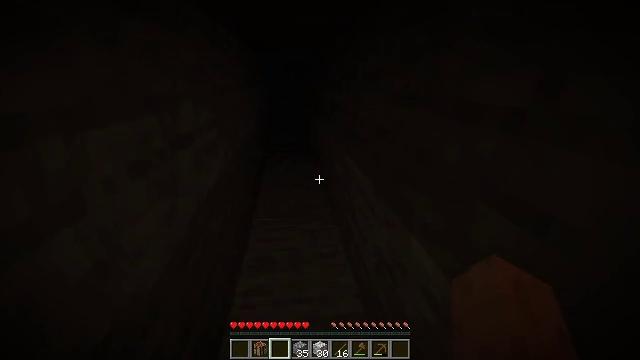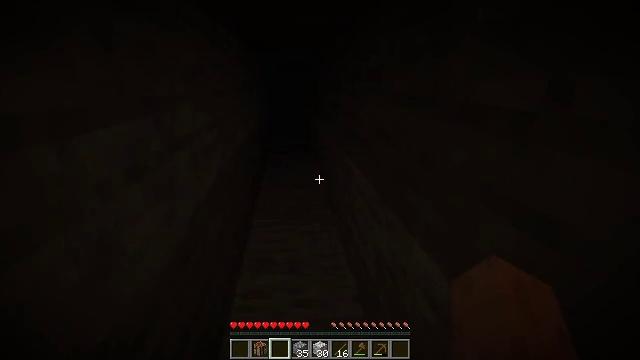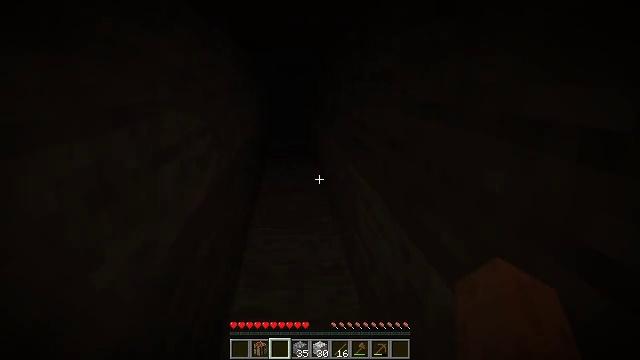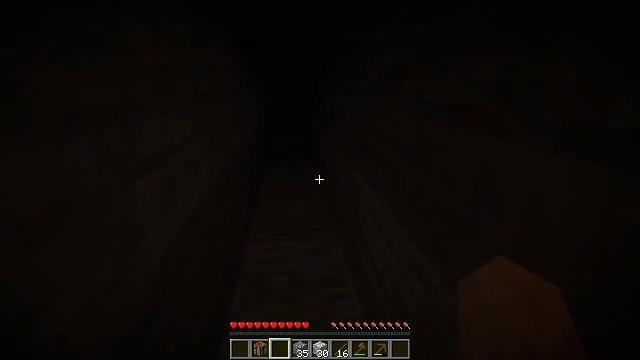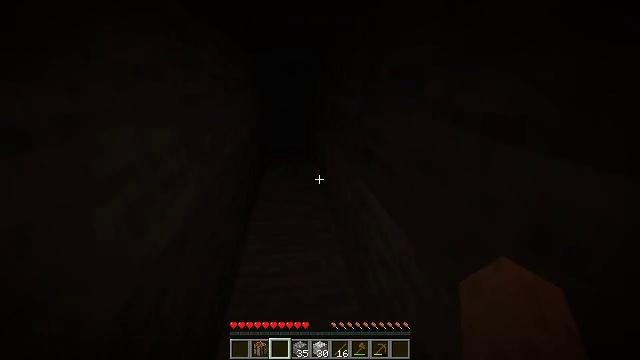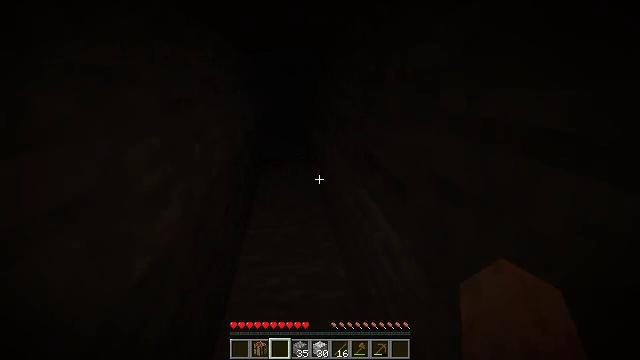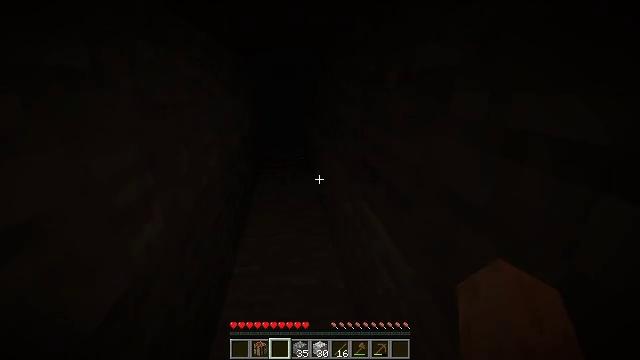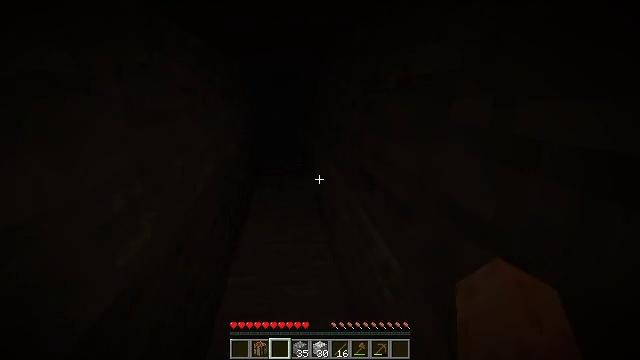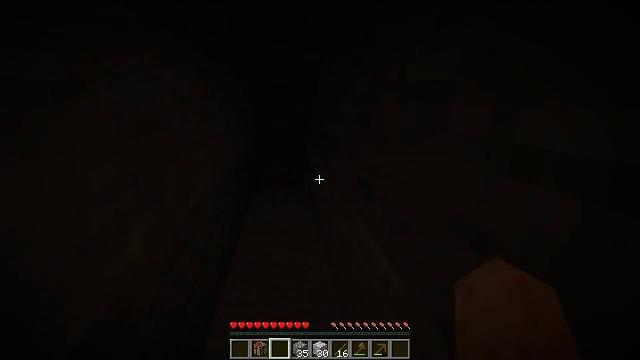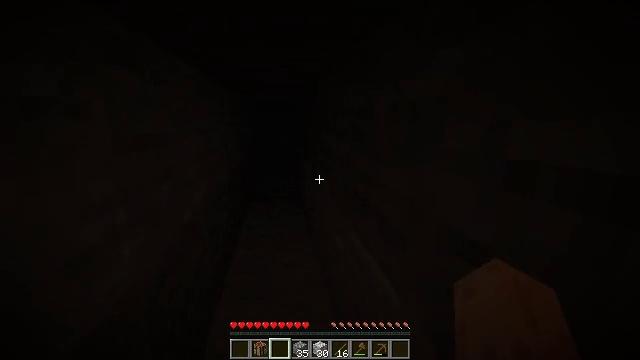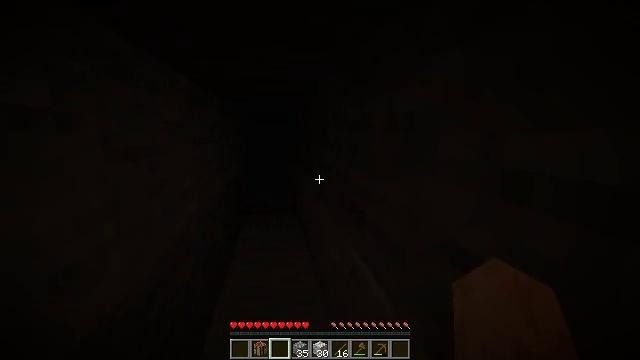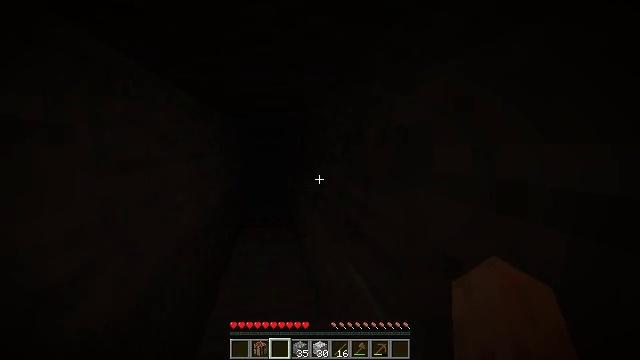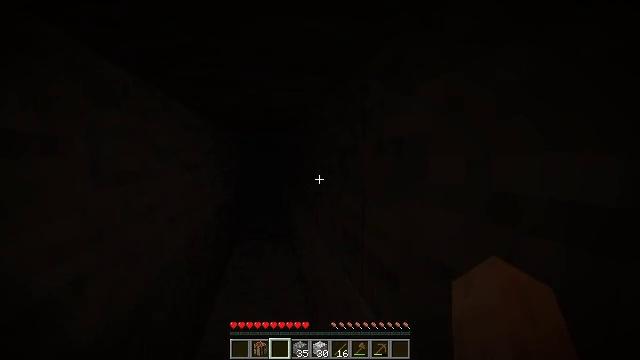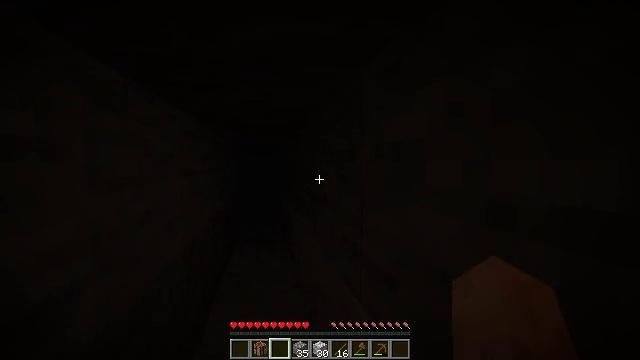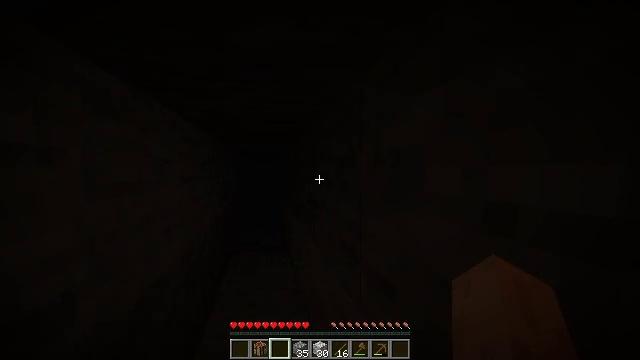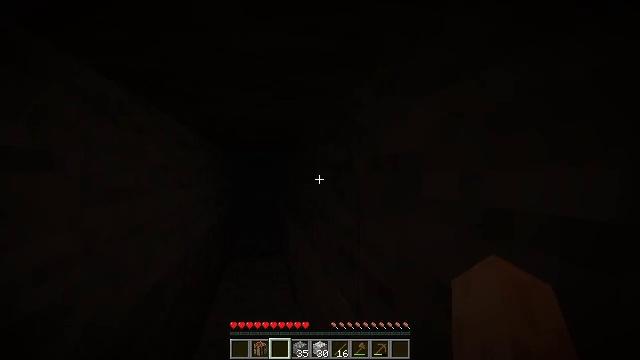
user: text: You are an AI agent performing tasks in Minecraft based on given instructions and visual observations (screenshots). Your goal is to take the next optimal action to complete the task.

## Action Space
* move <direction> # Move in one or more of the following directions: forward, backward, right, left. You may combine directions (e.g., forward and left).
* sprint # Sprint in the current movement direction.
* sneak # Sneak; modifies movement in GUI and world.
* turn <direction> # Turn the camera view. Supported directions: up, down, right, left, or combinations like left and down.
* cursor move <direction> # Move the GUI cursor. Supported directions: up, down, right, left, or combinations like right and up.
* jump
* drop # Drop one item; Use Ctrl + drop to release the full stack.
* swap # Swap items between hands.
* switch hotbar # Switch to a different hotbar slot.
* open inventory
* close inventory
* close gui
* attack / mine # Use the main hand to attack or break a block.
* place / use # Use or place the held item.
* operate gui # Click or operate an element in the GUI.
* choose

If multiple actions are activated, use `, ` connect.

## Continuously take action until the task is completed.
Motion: motion action
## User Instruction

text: Reclaim the furnace for later use.
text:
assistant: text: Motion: move forward
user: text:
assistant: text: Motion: move forward
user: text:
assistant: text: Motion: move forward
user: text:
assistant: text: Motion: move forward
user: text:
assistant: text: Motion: no_op
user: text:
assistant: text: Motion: no_op
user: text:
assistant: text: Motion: turn up
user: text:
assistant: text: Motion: turn up
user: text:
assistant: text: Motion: turn up
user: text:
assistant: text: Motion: turn up
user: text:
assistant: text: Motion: turn up
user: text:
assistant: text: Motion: turn up
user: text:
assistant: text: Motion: turn up
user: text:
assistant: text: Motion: turn up
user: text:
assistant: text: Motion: turn up
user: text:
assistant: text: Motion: no_op
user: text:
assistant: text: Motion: no_op
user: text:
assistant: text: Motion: no_op
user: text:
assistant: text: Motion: no_op
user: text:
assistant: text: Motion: no_op
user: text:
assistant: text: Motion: no_op
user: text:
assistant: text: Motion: no_op
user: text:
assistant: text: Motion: no_op
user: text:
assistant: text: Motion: turn left
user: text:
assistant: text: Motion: turn left and down
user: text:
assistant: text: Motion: turn left and down
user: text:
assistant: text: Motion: turn left and down
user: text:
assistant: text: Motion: turn left and up
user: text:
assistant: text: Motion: turn left
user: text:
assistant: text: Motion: turn left